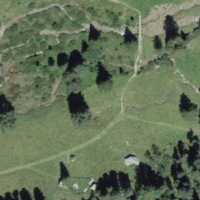
EUNIS habitat code: 26
Species observed at this site:
Alnus alnobetula
Parnassius phoebus
Erebia pharte
Boloria titania
Cirsium heterophyllum
Bistorta vivipara
Cyaniris semiargus
Arnica montana
Pyrgus andromedae
Gymnadenia conopsea
Pyrgus alveus
Phylloscopus collybita
Caltha palustris
Geum rivale
Pyrgus malvoides
Cupido minimus
Erebia melampus